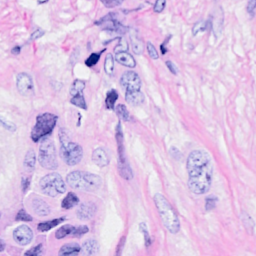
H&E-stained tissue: Breast